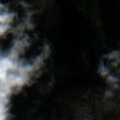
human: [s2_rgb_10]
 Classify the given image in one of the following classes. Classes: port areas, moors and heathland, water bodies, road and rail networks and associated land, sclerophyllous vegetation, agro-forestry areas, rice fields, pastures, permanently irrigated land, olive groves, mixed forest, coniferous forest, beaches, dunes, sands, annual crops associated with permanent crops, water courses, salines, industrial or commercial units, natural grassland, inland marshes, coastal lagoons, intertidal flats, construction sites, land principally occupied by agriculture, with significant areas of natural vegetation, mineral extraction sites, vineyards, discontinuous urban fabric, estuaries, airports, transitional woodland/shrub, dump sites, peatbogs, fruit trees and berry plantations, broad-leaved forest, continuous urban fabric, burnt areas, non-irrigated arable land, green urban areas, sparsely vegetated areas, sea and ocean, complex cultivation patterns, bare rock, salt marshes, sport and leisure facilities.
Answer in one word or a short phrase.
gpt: mixed forest, sea and ocean